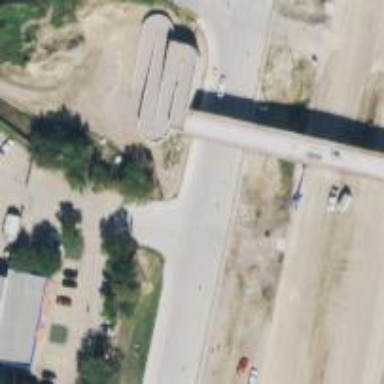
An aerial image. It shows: Secondary road with frontage road alongside.